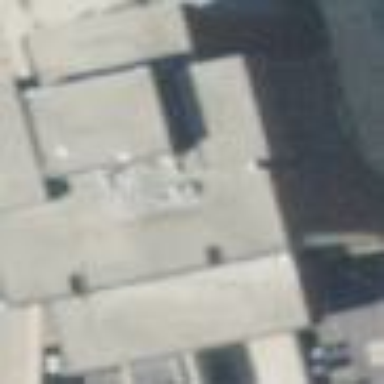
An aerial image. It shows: Public courthouse building.